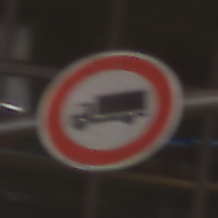
Verkehrszeichen: VerbotFuerKraftfahrzeugeUeberDreiKommaFuenfTonnen
Umgebung: Indoor, Urban
Tageszeit: NotSpecified
Wetter: NotSpecified
Licht: Artificial
Jahreszeit: NotSpecified
Kontrast: MediumContrast